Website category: jobs
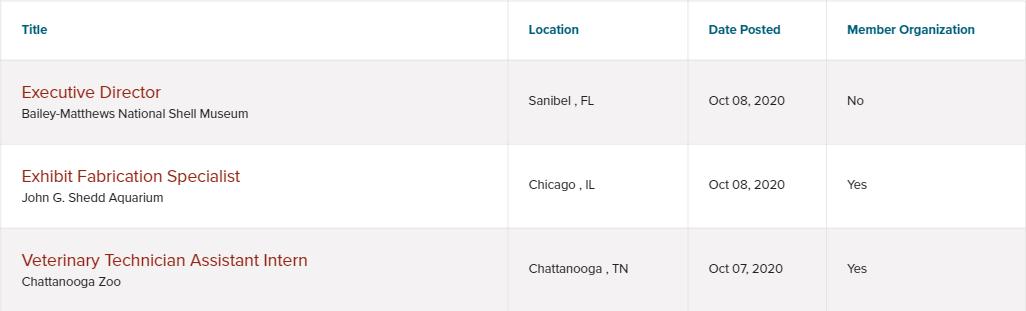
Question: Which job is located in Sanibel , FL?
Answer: Executive Director

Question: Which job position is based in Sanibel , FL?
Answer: Executive Director

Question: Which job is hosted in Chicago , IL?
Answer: Exhibit Fabrication Specialist

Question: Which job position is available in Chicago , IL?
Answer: Exhibit Fabrication Specialist

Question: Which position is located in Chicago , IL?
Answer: Exhibit Fabrication Specialist

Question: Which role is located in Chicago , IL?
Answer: Exhibit Fabrication Specialist

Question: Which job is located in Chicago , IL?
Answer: Exhibit Fabrication Specialist

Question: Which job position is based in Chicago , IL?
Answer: Exhibit Fabrication Specialist

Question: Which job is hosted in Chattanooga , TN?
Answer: Veterinary Technician Assistant Intern

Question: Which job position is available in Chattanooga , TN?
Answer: Veterinary Technician Assistant Intern

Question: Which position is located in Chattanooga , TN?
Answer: Veterinary Technician Assistant Intern

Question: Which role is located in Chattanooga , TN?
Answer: Veterinary Technician Assistant Intern

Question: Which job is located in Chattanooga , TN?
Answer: Veterinary Technician Assistant Intern

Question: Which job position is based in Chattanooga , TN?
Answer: Veterinary Technician Assistant Intern